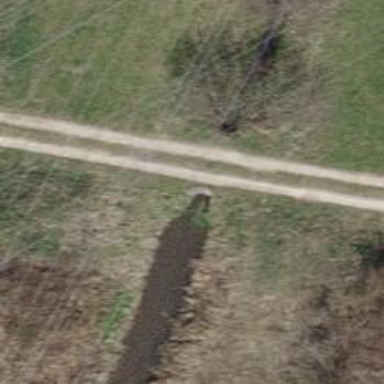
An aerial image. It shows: Ditch serving as waterway.